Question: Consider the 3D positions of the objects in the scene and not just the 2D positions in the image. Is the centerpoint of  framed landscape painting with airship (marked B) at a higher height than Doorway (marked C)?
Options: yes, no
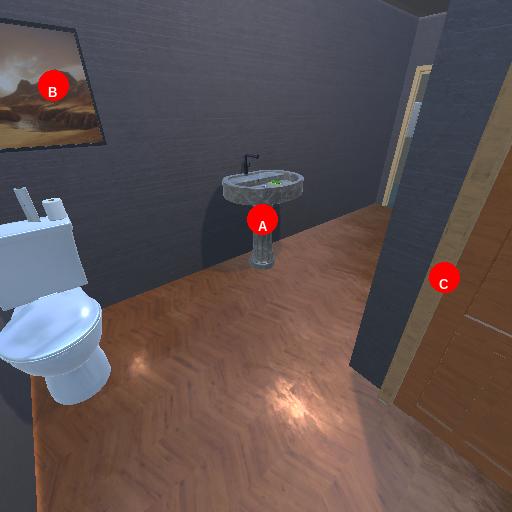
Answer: yes